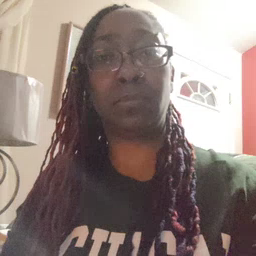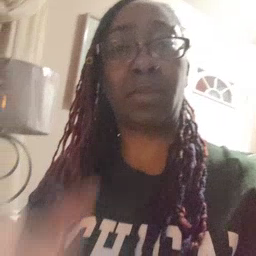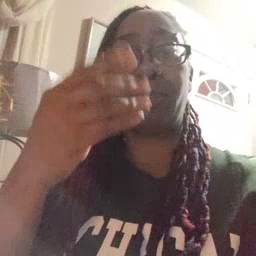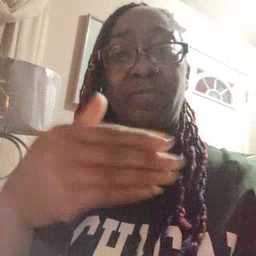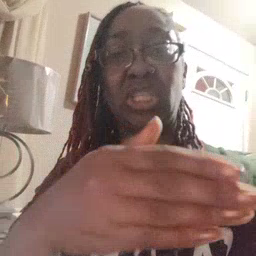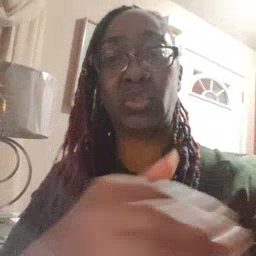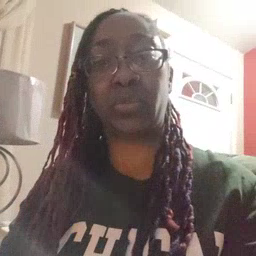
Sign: fish